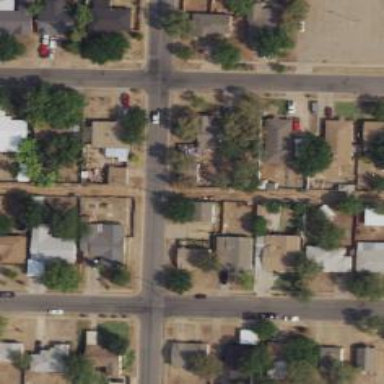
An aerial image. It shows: Alley classified as service road.